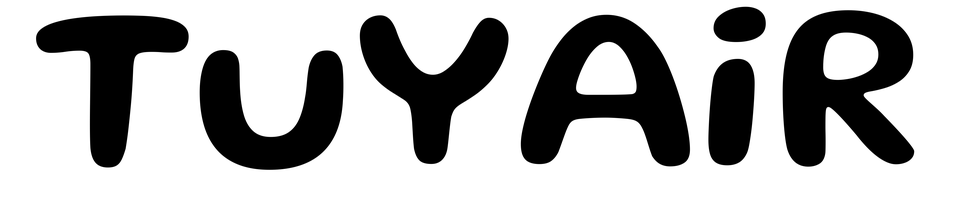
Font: Gluten_Medium